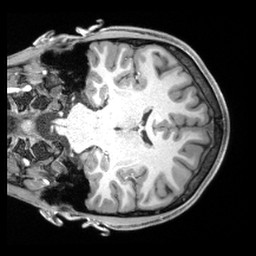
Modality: T1w
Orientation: coronal
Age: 19
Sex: male
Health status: healthy
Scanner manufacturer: siemens
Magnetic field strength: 3 T
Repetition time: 2.4 s
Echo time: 0.00194 s